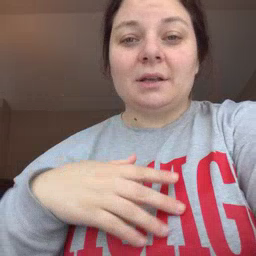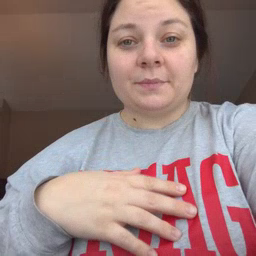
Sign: TV